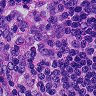
Metastatic tissue present: no